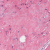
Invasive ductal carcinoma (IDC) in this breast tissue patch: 0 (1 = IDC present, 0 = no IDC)